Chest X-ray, AP view. Patient: 51 years old, sex M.
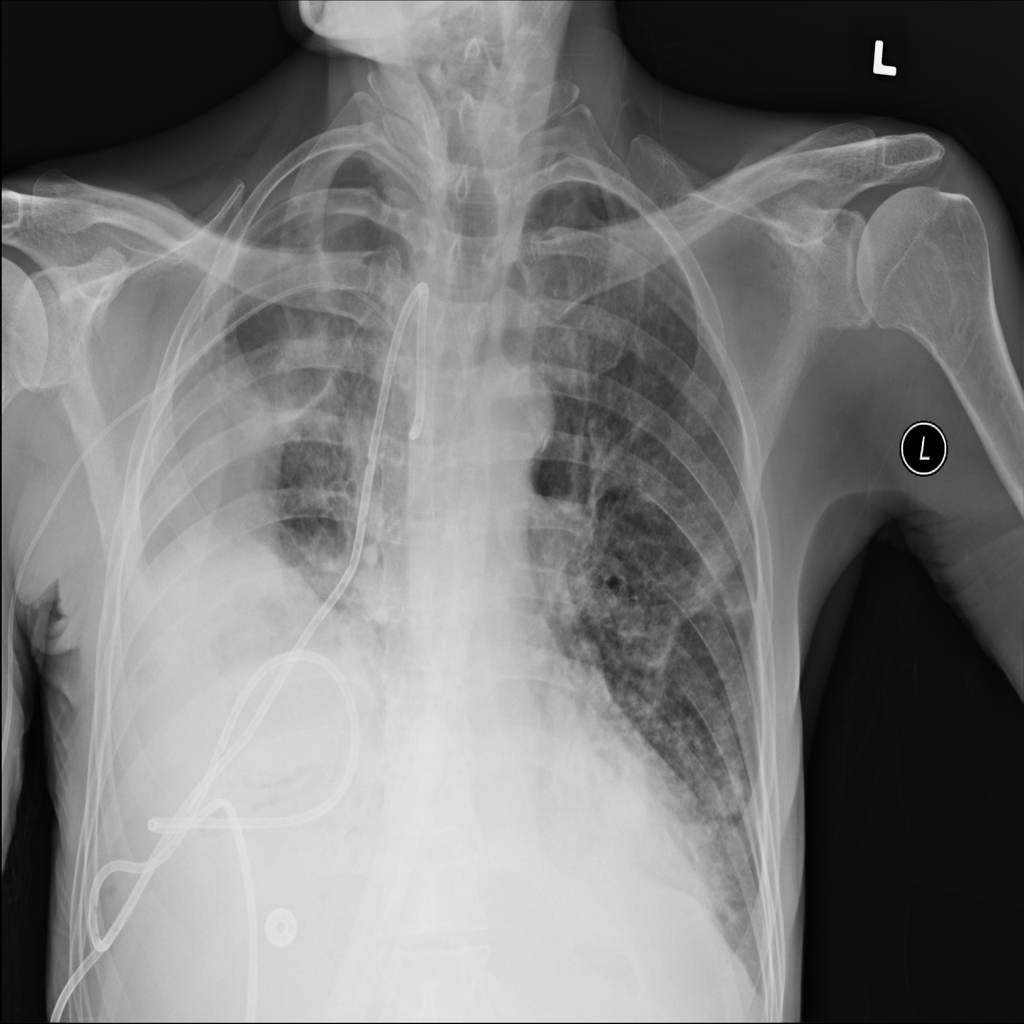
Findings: Infiltration, Nodule